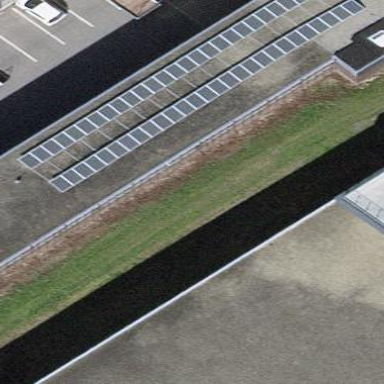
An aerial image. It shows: Solar power generator utilizing photovoltaic technology with solar photovoltaic panels.